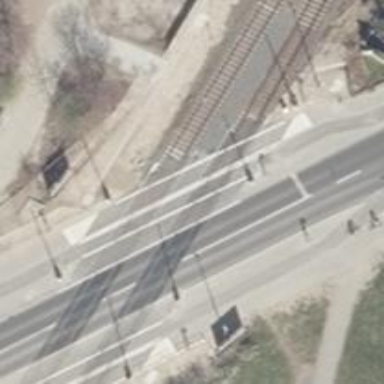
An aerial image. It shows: Full barrier at railway crossing.